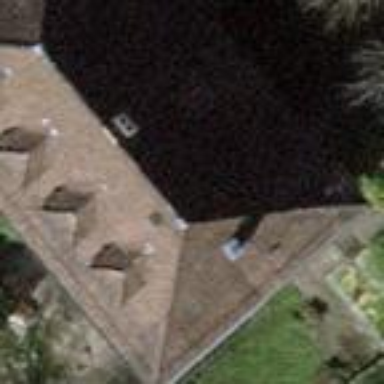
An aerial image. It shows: Building with hipped roof shape.